Question: Angularstrap say that it's only dependencies are the bootstrap css styles, but my bootstrap css doesn't include any datepicker styles. What am I missing?
Here's what it looks like now:

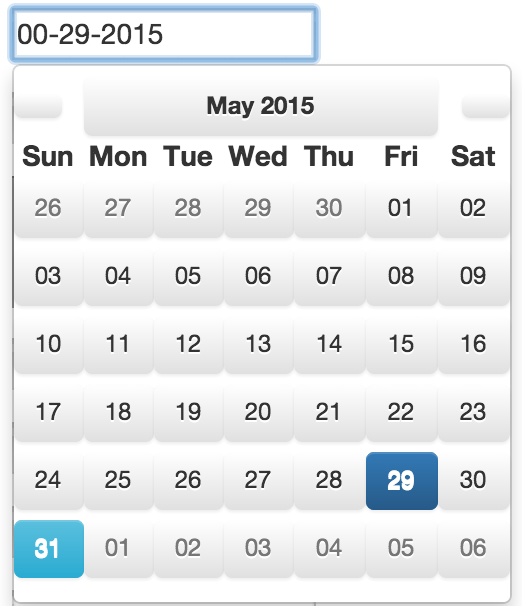
Answer: The docs (<URL> does talk about some dependency
> Plugin dependencyDatepickers require the <URL> and
<URL> for styling purposes.
But looking at your screenshot, it seems the icons are not loaded. <URL>'glyphicon-chevron-left''glyphicon-chevron-right'
---
These are the additional styles used in the docs (you might need it for styling):
'''
.datepicker.dropdown-menu {
width:250px;
height:270px;
}
.datepicker.dropdown-menu button {
outline:0;
border:0;
}
.datepicker.dropdown-menu tbody {
height:180px;
}
.datepicker.dropdown-menu tbody button {
padding:6px;
}
.datepicker.dropdown-menu.datepicker-mode-1 tbody button, .datepicker.dropdown-menu.datepicker-mode-2 tbody button {
height:65px;
}
'''